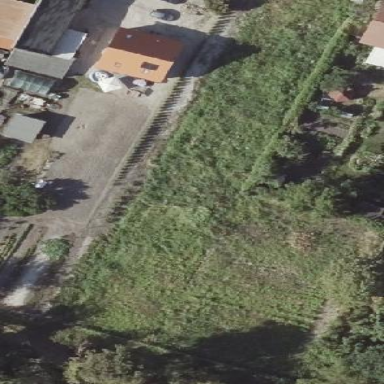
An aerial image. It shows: Farmyard area.